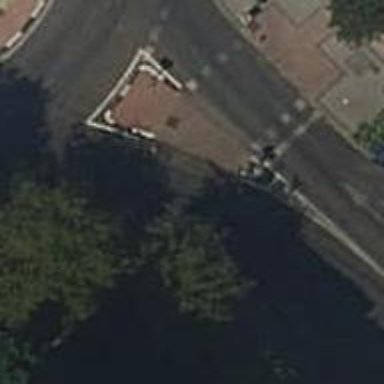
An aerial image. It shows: Crossing with traffic signals.